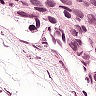
Metastatic tissue present: yes